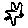
Label: star